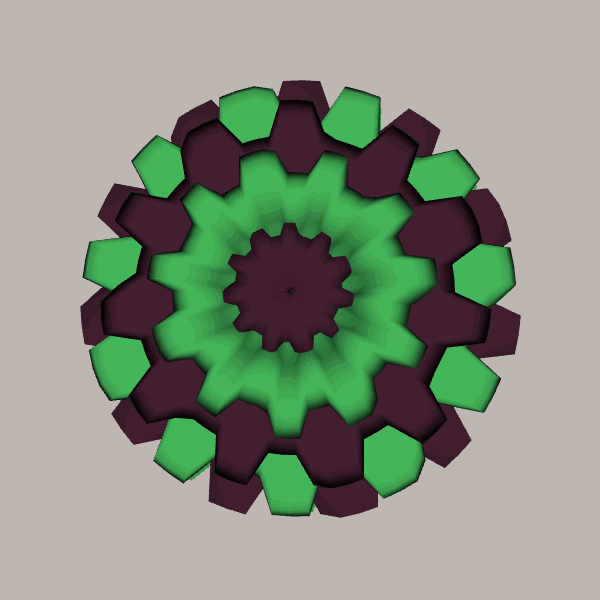
Background: light